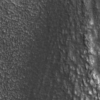
Label: not_dusty